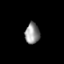
Tissue: prostate
Cell type: Myeloid cells
Senescence score: 0.6997
Nuclear area (px): 299
Mean DAPI intensity: 144.261